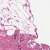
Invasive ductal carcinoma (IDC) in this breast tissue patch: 0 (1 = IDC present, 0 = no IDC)